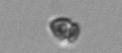
Label: Heterocapsa_rotundata